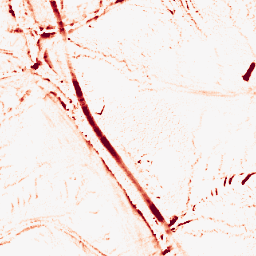
Category: morphological
Decomposition family: morphological
Decomposition parameters: operation: opening
size: 5
Upsampling method: linear_exact
Upsampling parameters: scale: 8
Upsampling scale: 8